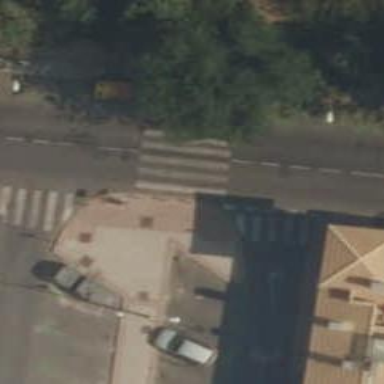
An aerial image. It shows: Asphalt footway with uncontrolled zebra crossing.